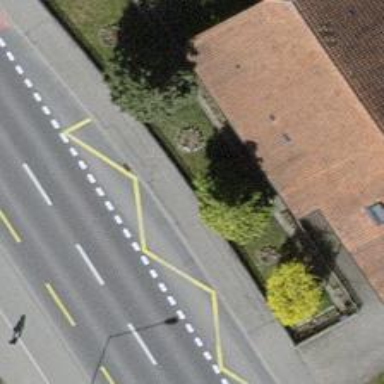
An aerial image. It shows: Bus stop with platform for public transport.